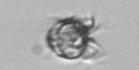
Label: Ciliophora